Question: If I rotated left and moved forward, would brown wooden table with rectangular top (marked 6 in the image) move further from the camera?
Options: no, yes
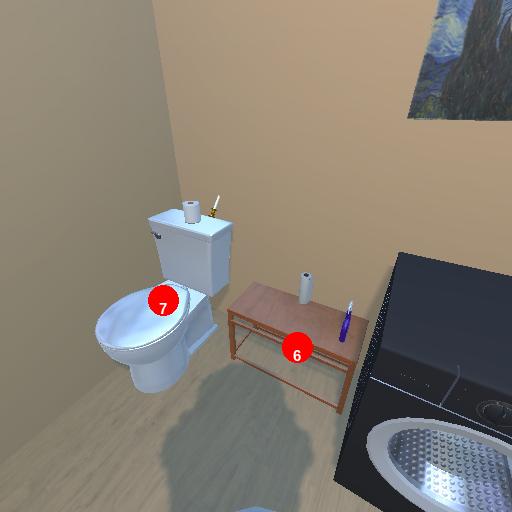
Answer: no